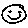
Label: smiley face